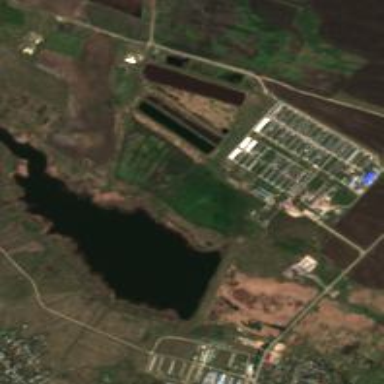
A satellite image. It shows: Industrial area used for poultry farming.